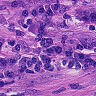
Metastatic tissue present: yes